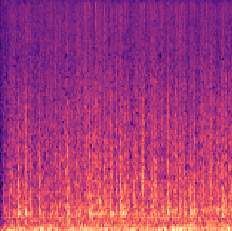
Sound class: Rain